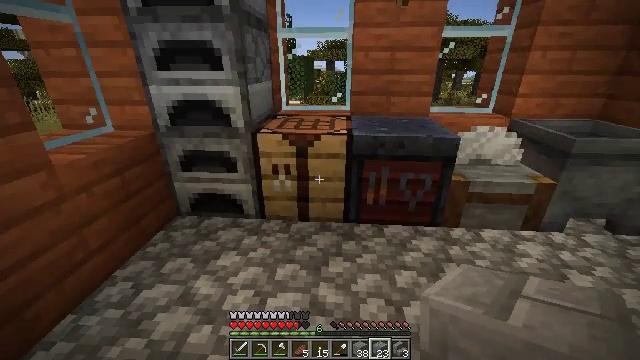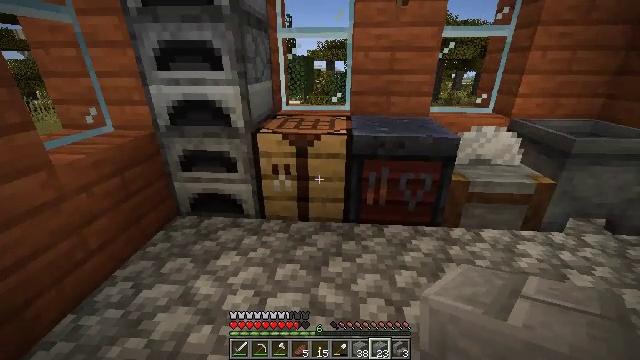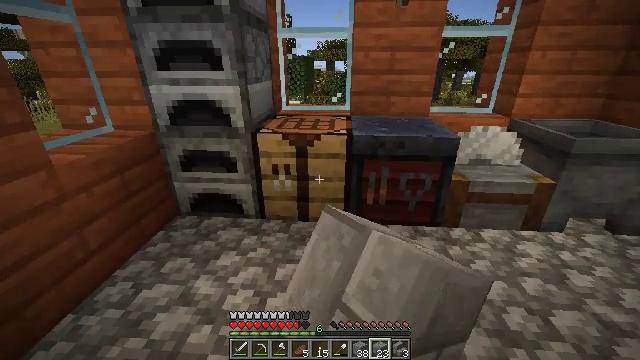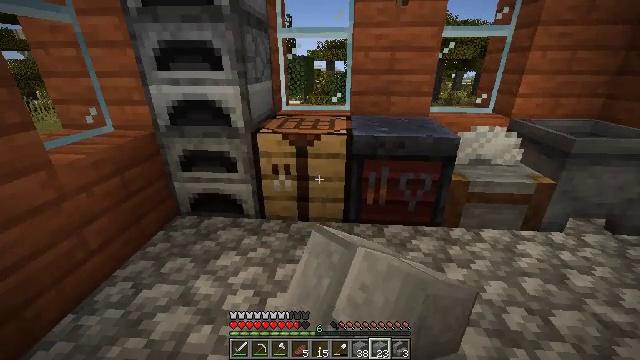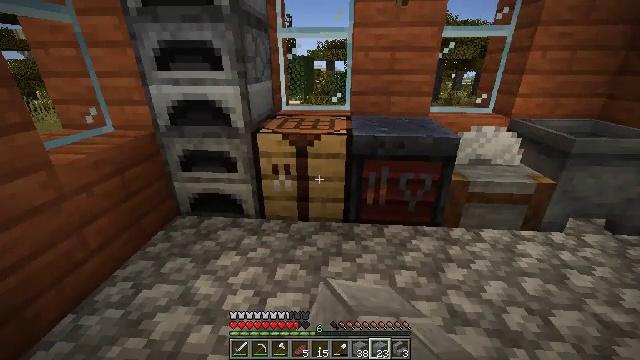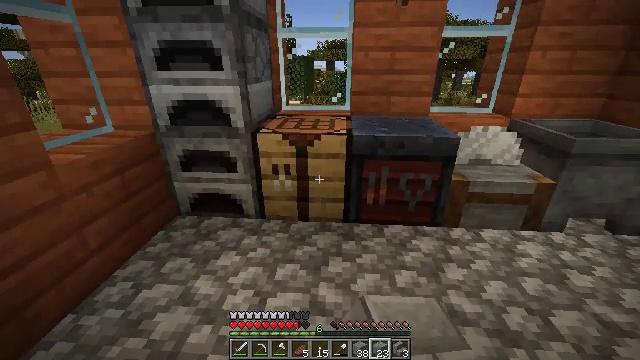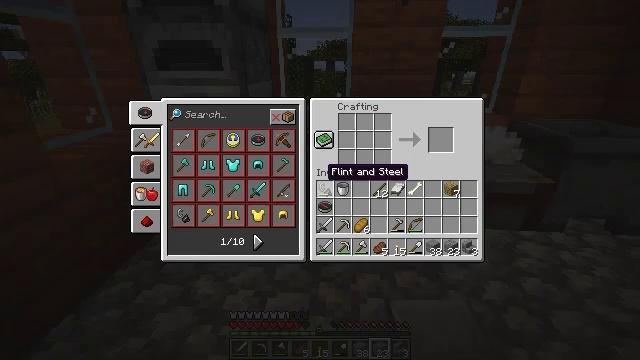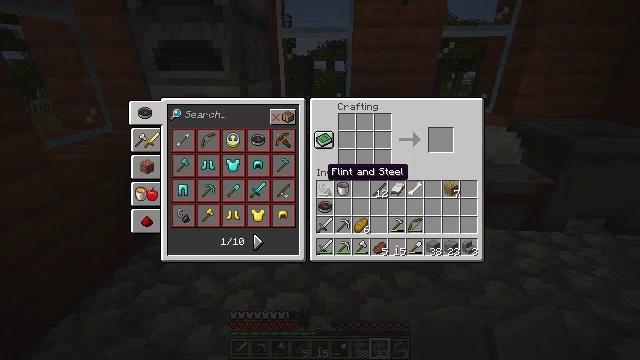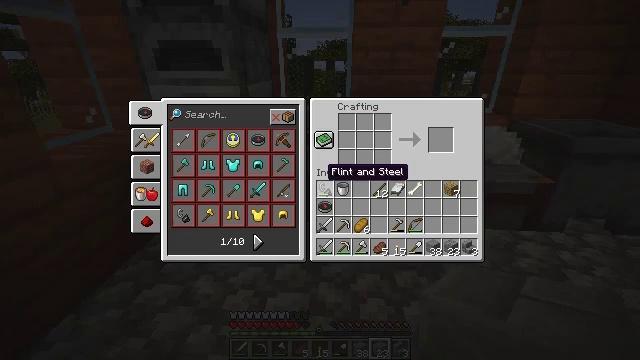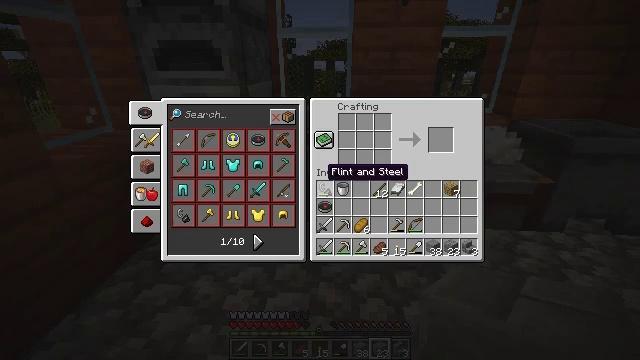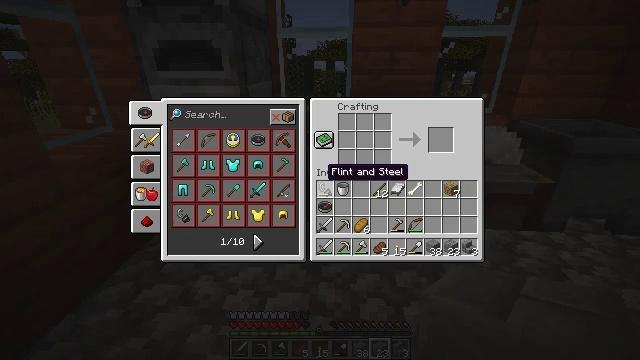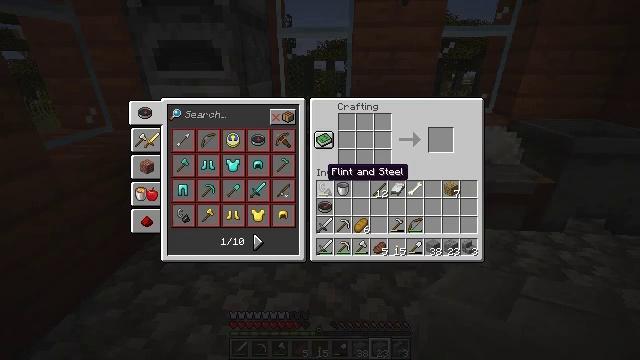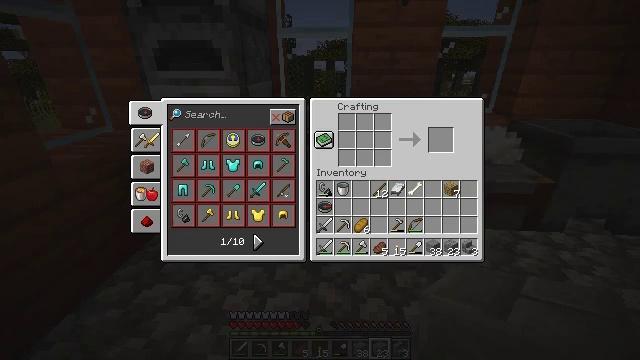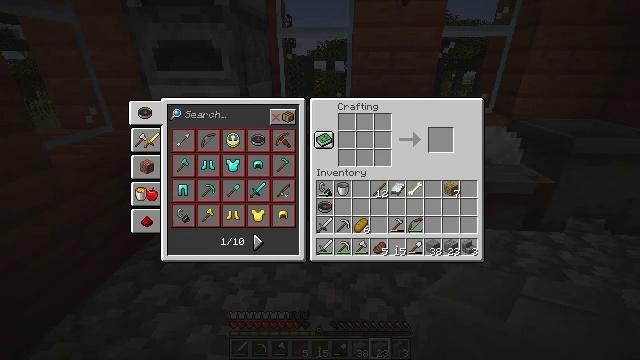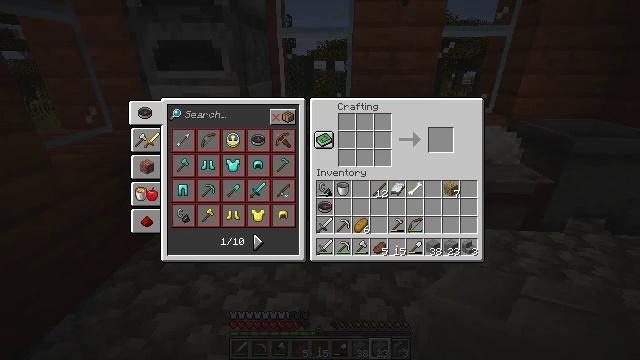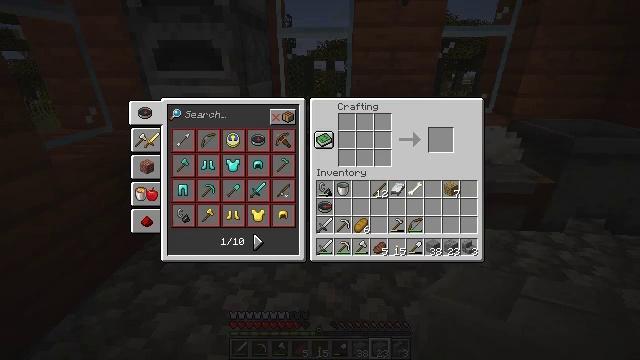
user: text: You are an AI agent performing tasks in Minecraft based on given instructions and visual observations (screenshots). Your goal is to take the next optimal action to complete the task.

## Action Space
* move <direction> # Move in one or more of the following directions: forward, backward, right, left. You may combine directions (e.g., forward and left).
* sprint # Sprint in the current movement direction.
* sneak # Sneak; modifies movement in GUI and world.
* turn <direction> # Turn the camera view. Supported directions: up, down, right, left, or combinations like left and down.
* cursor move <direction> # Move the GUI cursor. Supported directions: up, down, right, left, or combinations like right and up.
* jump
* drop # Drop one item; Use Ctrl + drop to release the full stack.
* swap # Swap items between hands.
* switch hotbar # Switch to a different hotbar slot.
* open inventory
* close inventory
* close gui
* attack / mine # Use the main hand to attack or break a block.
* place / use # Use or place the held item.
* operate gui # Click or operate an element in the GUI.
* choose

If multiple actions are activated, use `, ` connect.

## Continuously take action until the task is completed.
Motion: motion action
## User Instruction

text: Open the crafting table to make stone bricks.
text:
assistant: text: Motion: use / place
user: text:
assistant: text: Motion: use / place
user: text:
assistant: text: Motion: use / place
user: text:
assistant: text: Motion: no_op
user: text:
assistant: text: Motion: no_op
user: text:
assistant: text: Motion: no_op
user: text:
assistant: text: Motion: no_op
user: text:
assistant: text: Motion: no_op
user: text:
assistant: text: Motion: no_op
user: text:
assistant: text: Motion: no_op
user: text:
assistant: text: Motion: no_op
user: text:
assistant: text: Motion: no_op
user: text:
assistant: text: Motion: no_op
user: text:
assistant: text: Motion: no_op
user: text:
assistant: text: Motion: no_op
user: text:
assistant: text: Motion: no_op
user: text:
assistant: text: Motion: no_op
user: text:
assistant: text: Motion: no_op
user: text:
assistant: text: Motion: no_op
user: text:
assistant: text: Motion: no_op
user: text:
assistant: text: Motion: no_op
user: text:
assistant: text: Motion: no_op
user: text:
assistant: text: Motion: no_op
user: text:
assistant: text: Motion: no_op
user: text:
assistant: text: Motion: no_op
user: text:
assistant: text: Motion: no_op
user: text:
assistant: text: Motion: no_op
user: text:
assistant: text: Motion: no_op
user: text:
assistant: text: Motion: no_op
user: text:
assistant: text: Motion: no_op